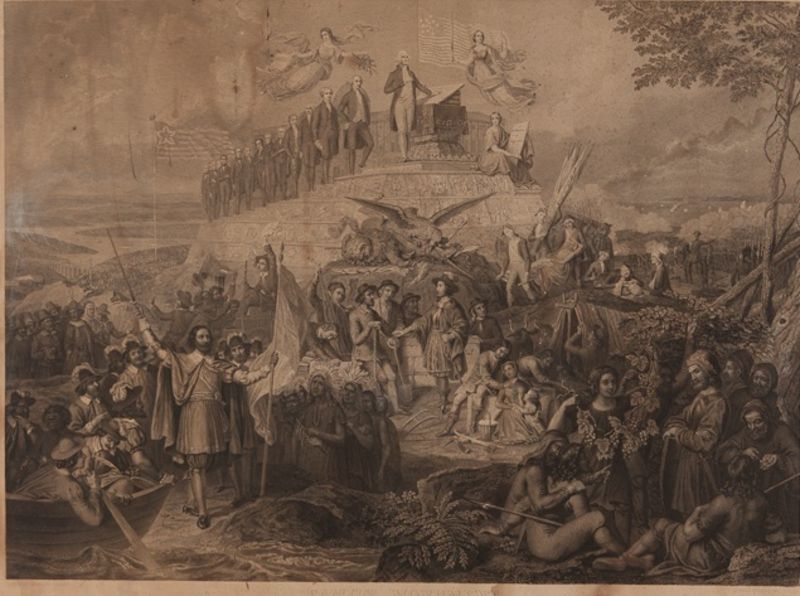
Titel: Family Monument
Künstler: I. M. Enzing-Miller
Standort: Amherst (Massachusetts, USA)
Institution: Mead Art Museum, Amherst College
Schlagwörter: baum, menschen, zeichnung, hügel, redner, boot, engel, schwan, fahne, zug, schlacht, crowd, hat, men, people, sword, women, dark, gray, sitting, print, schwert, sieg, pult, angels, man, tree, boat, landscape, sea, ship, water, america, river, black and white, illustration, eagle, flag, engraving, england, war, american, stripes, star, washington, knife, indians, george, politics, graphite, law, conquest, natives, conquer, usa, united states, claim, oppression, speach, presidents, george washington, thanksgiving, 1776, founding fathers, virginia, new world, plant flag